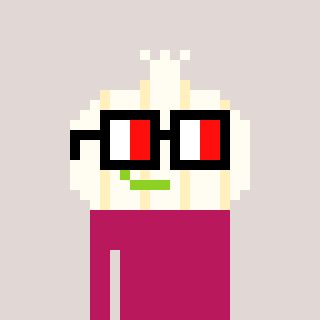
a pixel art character with square glasses with black frames and red eyes, a garlic-shaped head and a darkpink-colored body on a warm background